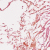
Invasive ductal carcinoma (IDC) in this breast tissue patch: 0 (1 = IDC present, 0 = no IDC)